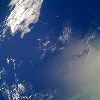
Label: water